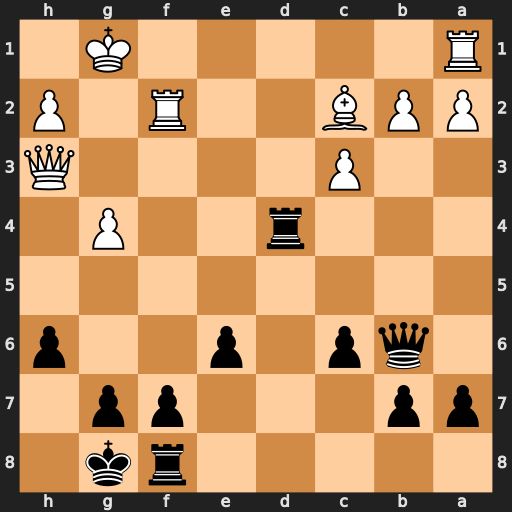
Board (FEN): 5rk1/pp3pp1/1qp1p2p/8/3r2P1/2P4Q/PPB2R1P/R5K1
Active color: b
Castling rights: -
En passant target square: -
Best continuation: Rd2 Qf3 Rxc2